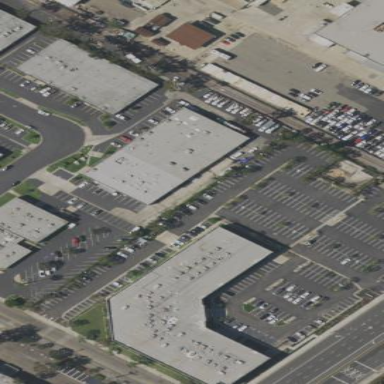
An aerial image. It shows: Commercial building.